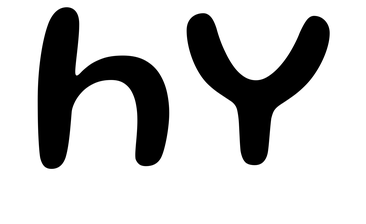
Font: Gluten_Regular